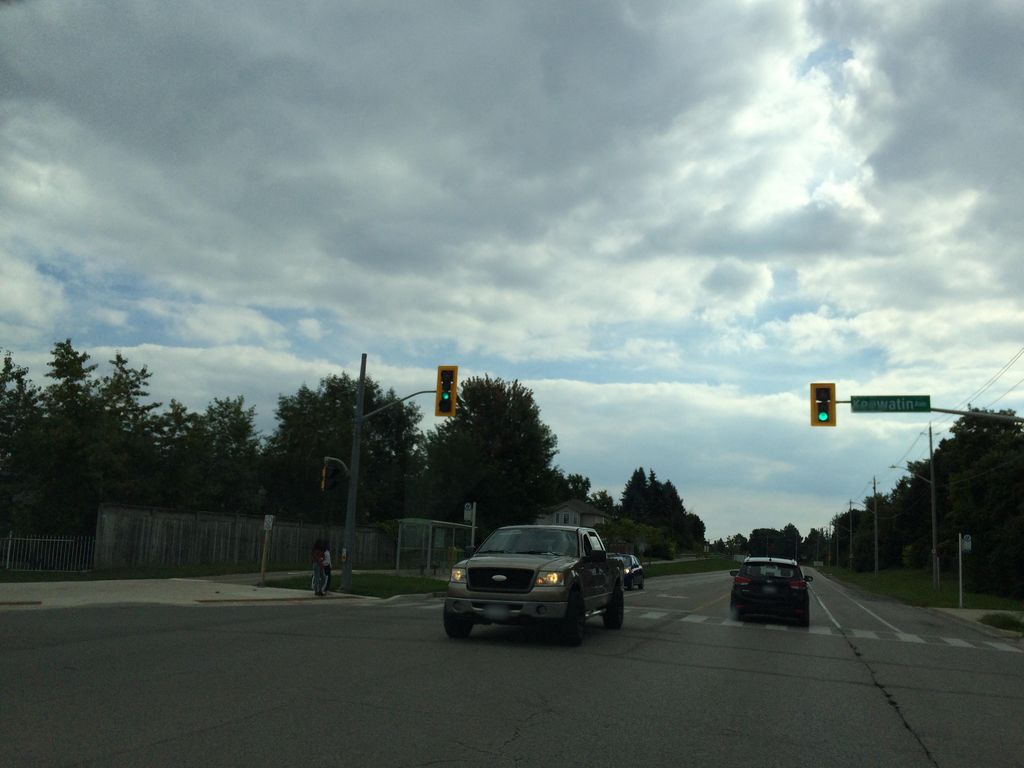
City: kitchener-waterloo